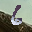
Label: 6